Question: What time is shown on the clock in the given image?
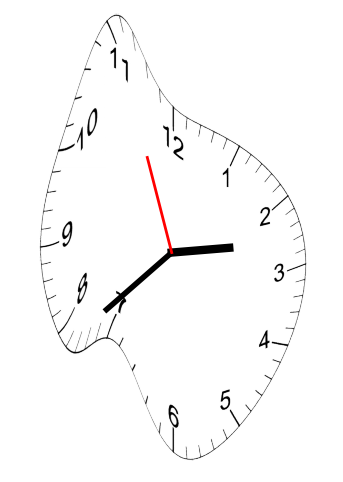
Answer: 02:37:56